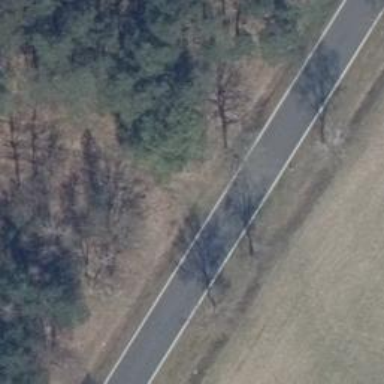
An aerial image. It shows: Secondary road with asphalt surface.